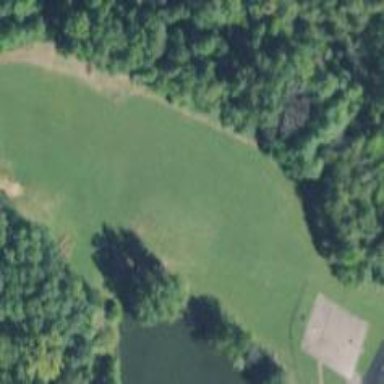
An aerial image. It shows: Recreation ground.